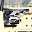
Label: 5